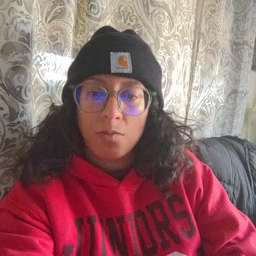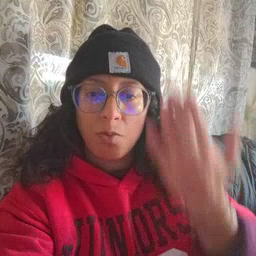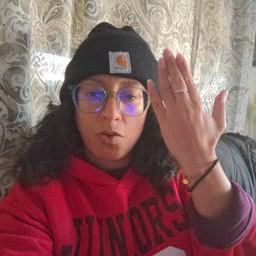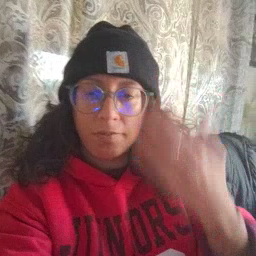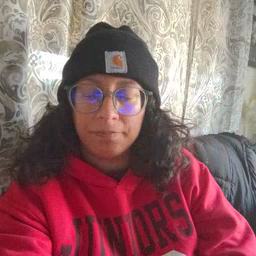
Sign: morning